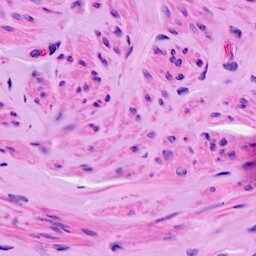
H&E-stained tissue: Ovarian